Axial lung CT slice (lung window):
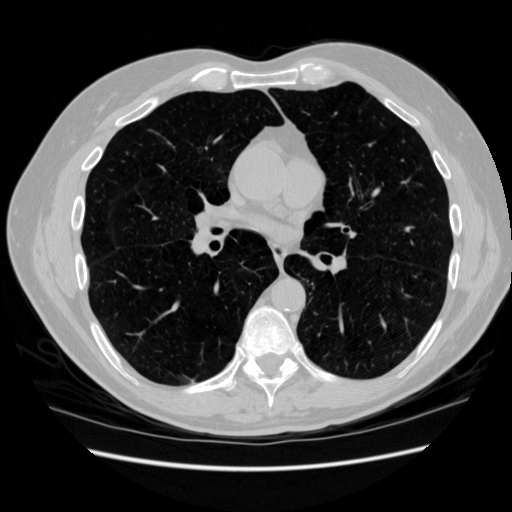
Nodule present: no